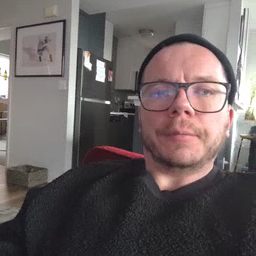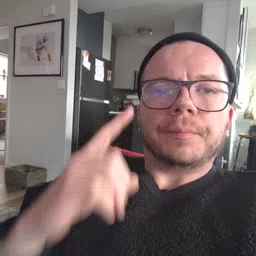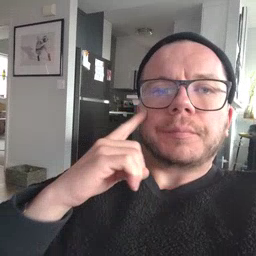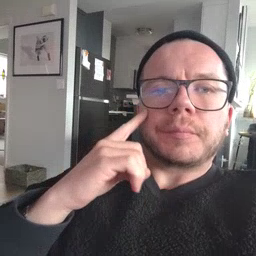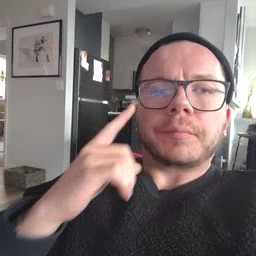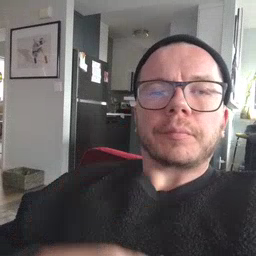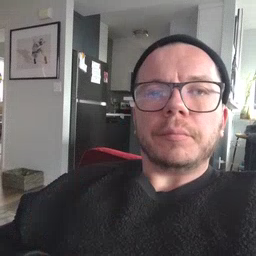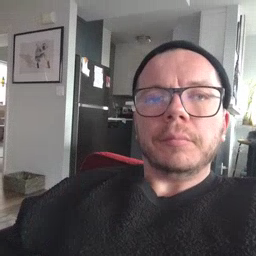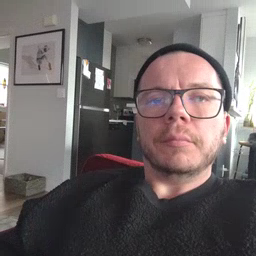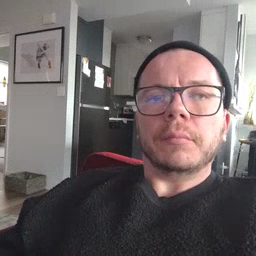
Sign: cheek